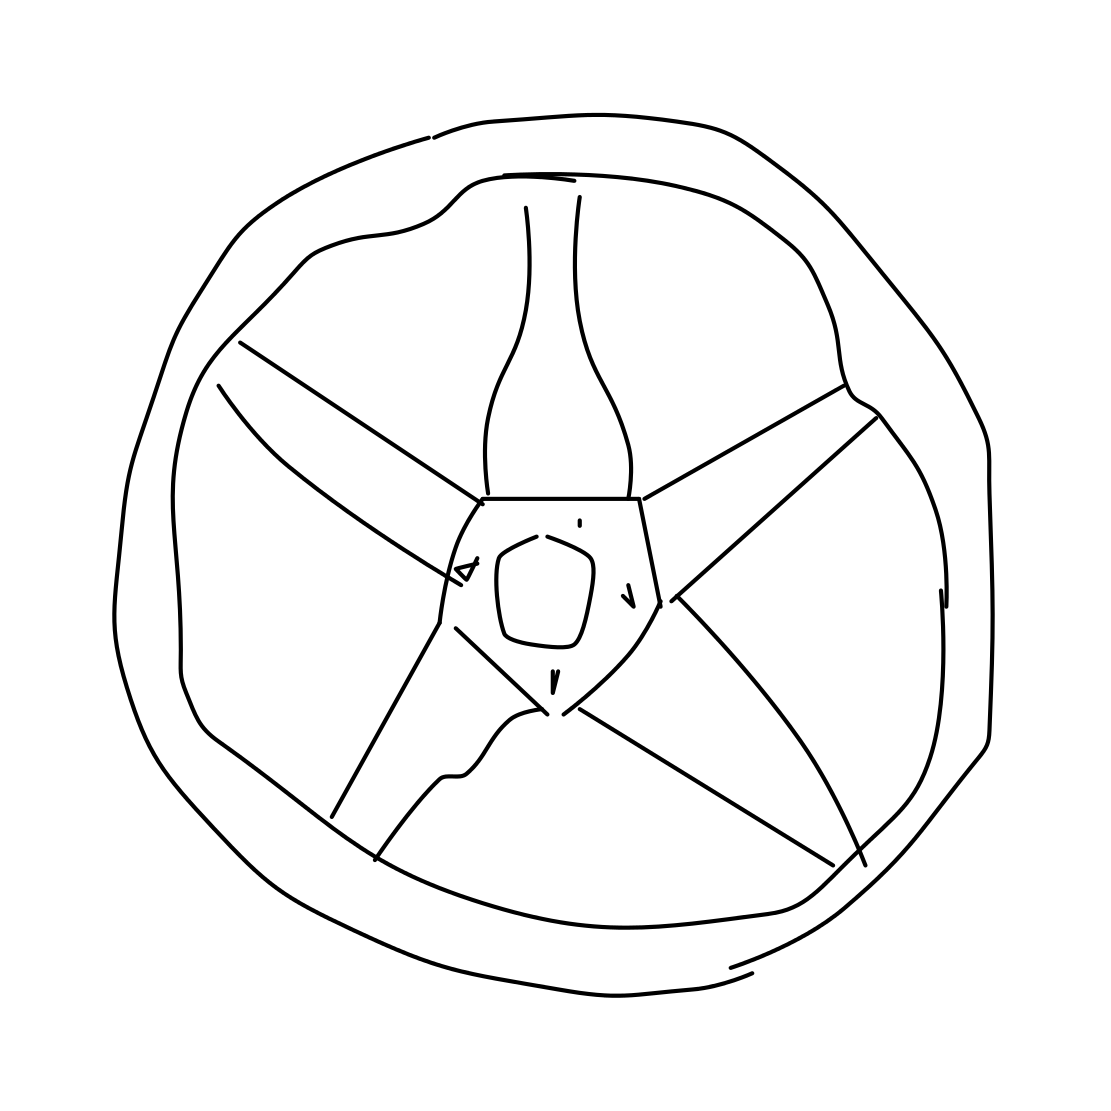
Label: wheel